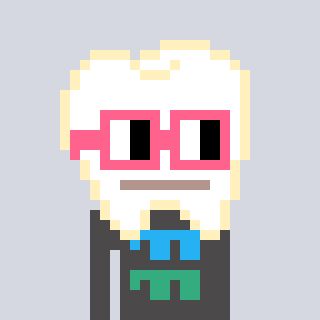
a pixel art character with square pink glasses, a tooth-shaped head and a grayscale-colored body on a cool background